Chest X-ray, AP view. Patient: 20 years old, sex F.
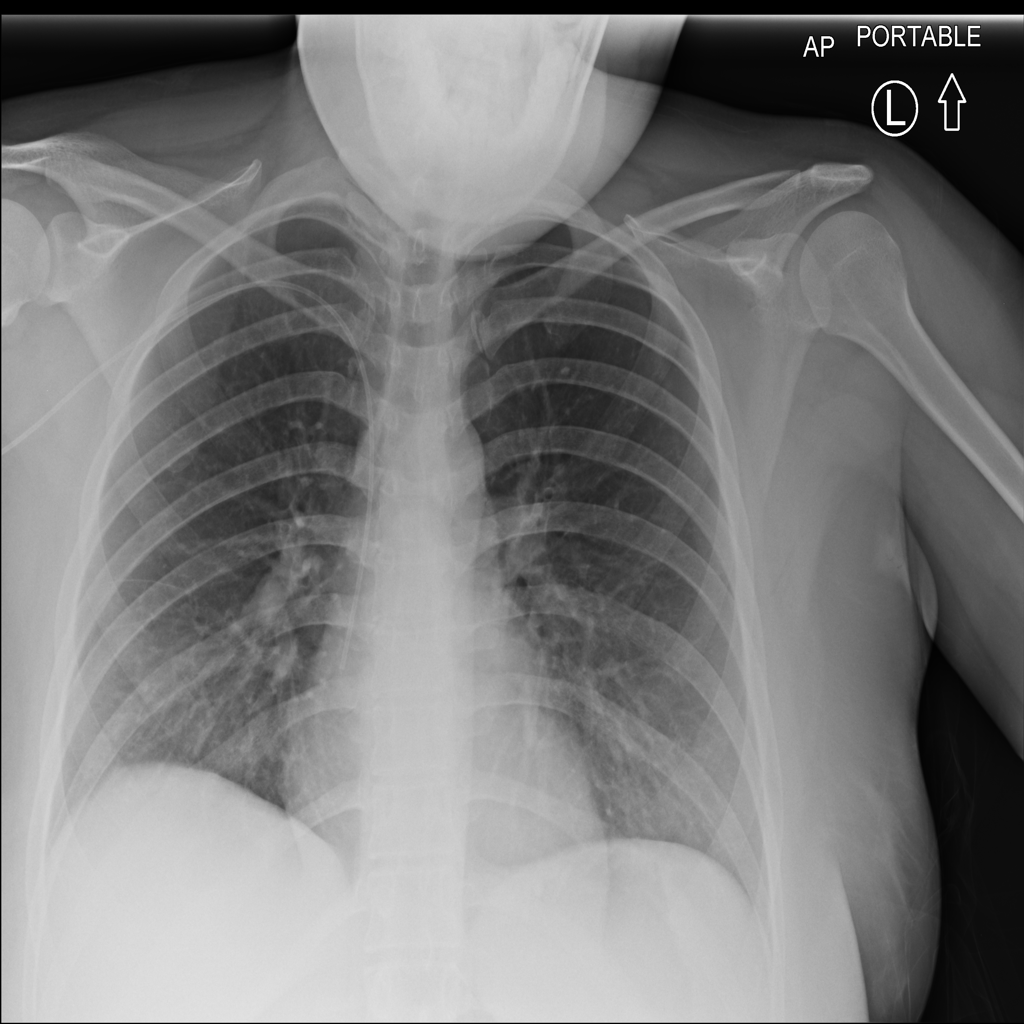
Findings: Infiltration